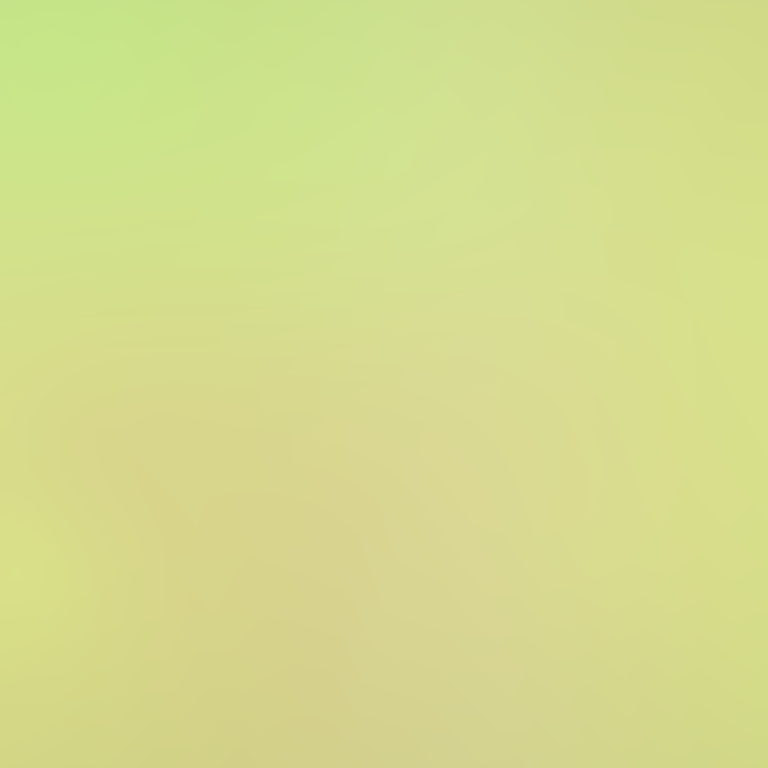
Abstract light effect, smooth gradient from soft yellow to pale green, calm atmosphere, diffuse light, no room, no furniture, no objects.